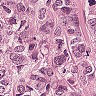
Metastatic tissue present: yes